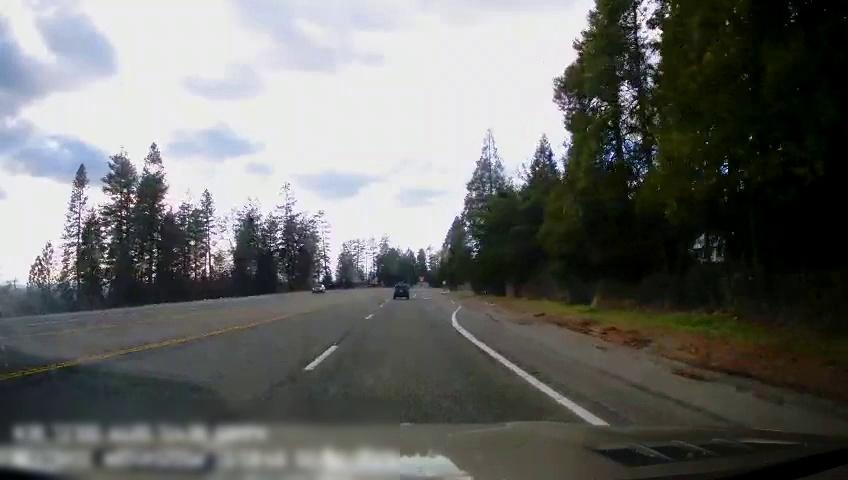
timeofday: Day
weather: Cloudy
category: Drivable Space
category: Vehicles | SUV
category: Vehicles | SUV
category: Lanes | Opposite Lane
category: Lanes | Alternate Lane
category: Lanes | Opposite Lane
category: Lanes | Current Lane
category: Lanes | Alternate Lane
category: Lanes | Alternate Lane